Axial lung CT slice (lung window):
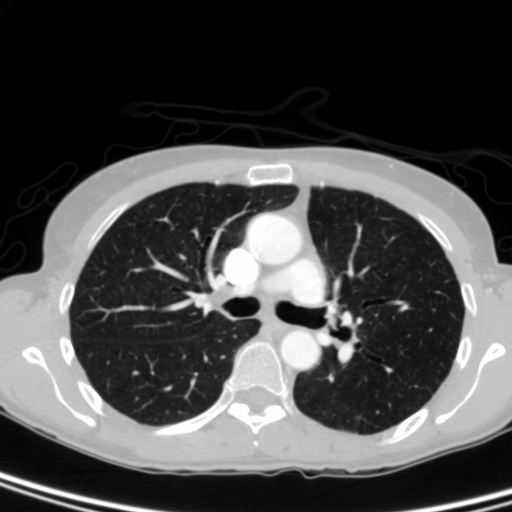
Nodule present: no